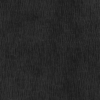
Label: not_dusty